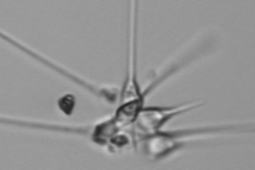
Label: Asterionellopsis_glacialis